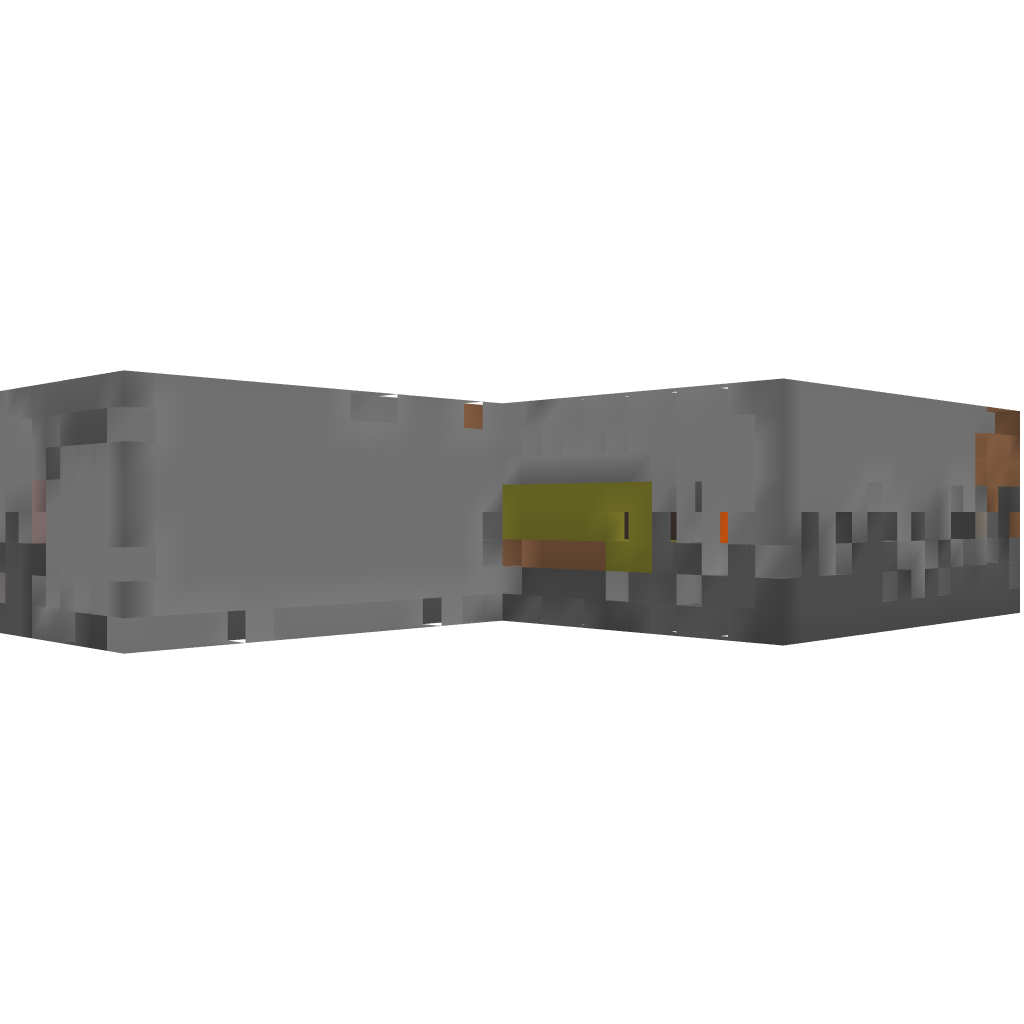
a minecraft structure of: Underground Factions Tutorial